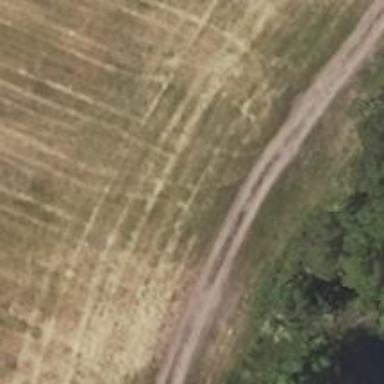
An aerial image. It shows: Dirt track with grade 4 surface.